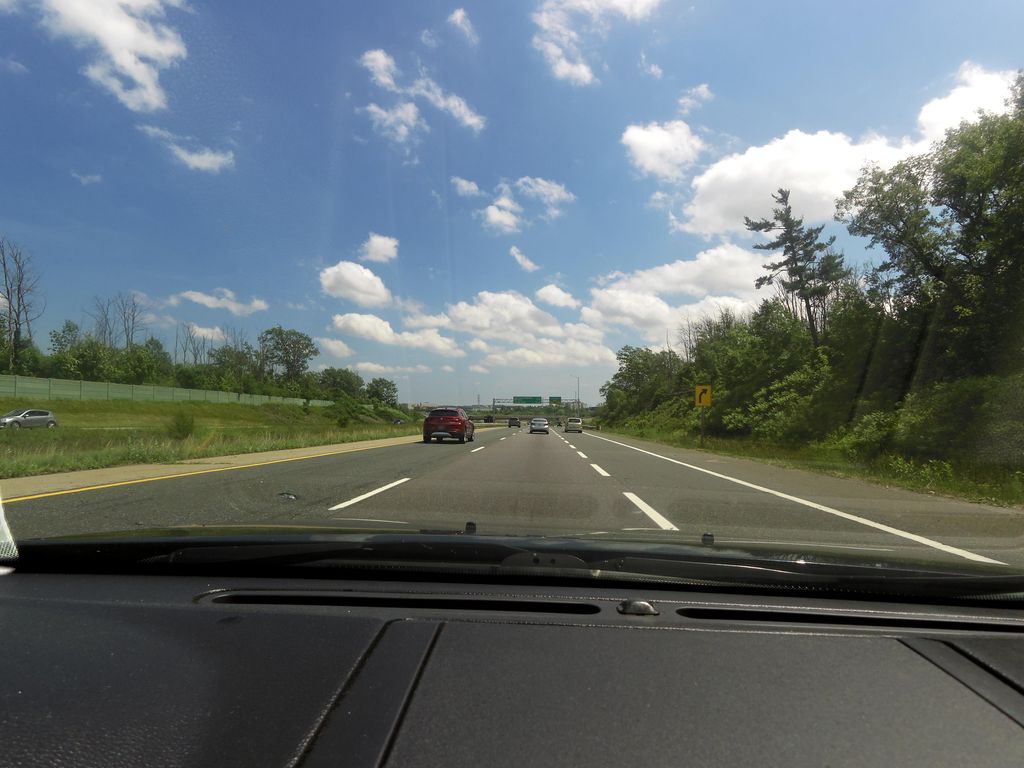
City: hamilton